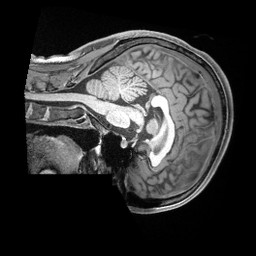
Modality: T1w
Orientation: sagittal
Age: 21
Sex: female
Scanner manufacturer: siemens
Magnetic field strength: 3 T
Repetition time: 2.4 s
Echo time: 0.00226 s